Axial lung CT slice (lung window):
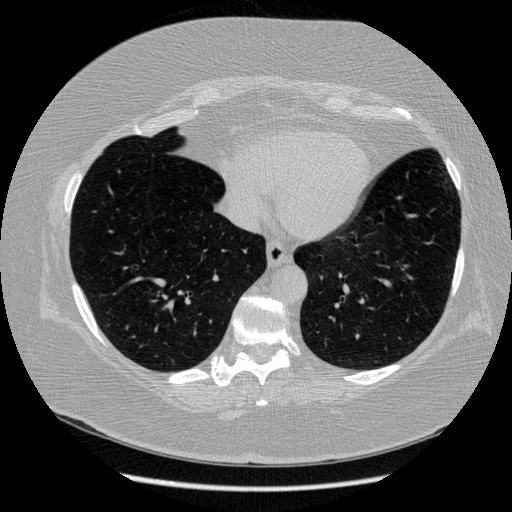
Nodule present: no